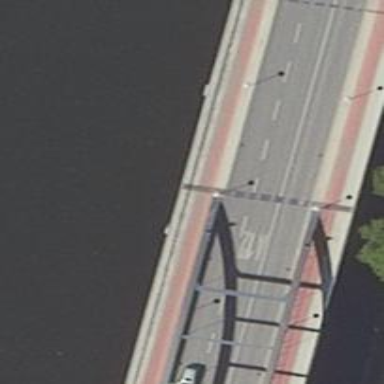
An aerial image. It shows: Concrete path on bridge with separate concrete surfaces for the cycleway and footway.